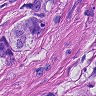
Metastatic tissue present: yes